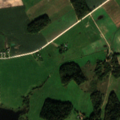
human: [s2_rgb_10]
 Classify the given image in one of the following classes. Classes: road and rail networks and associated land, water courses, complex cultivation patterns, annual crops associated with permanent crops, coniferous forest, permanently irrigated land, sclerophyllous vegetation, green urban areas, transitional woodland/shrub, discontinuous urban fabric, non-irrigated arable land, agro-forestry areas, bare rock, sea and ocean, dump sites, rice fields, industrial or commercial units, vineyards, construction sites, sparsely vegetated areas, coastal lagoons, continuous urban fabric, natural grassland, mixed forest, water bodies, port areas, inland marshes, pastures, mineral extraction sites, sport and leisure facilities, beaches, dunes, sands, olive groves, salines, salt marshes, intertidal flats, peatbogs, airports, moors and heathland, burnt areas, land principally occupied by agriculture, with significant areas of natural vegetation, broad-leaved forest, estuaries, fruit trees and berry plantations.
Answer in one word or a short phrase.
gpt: non-irrigated arable land, complex cultivation patterns, land principally occupied by agriculture, with significant areas of natural vegetation, water bodies